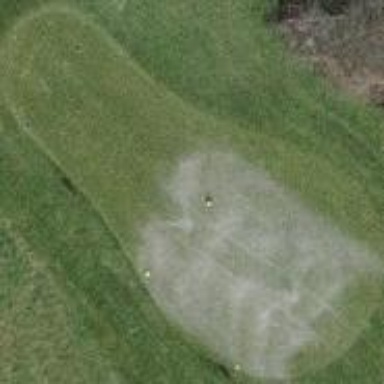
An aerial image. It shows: Golf tee.